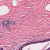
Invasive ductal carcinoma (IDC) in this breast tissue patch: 0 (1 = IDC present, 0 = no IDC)